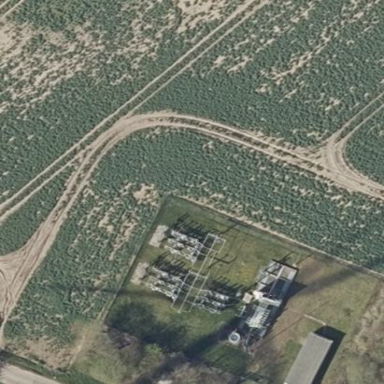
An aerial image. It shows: Industrial area with distribution-level power substation.